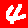
Digit: 4